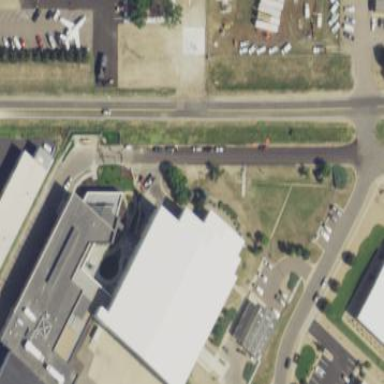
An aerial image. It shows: Building designed as airport hangar.